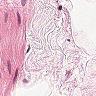
Metastatic tissue present: no